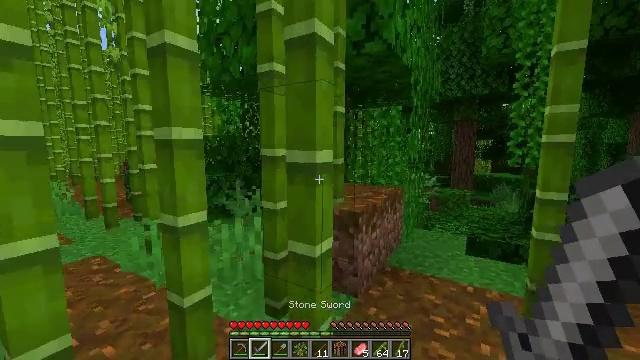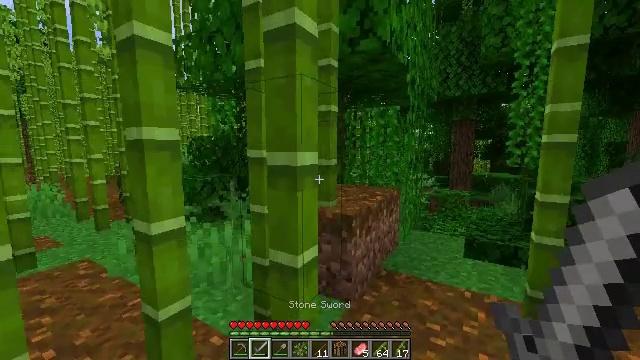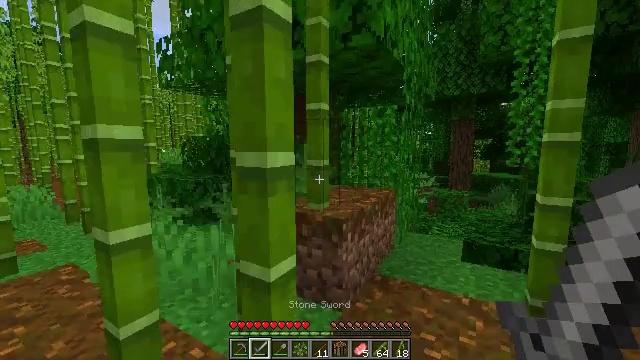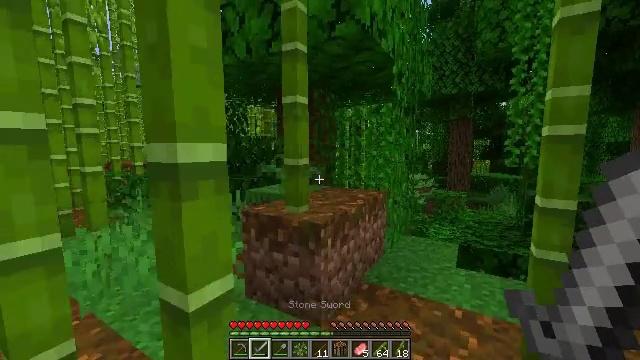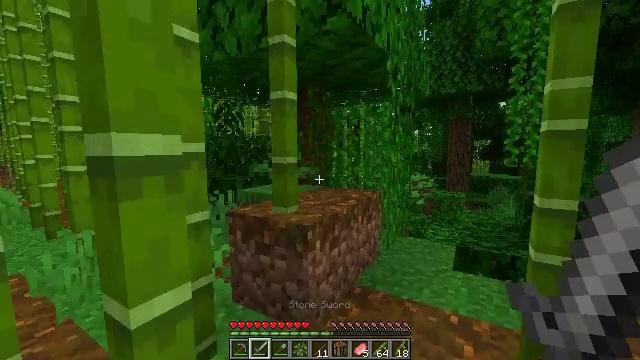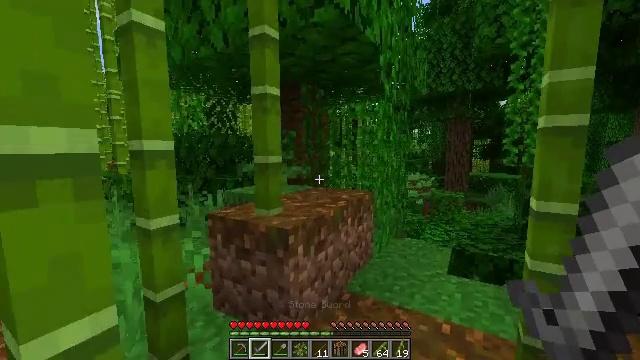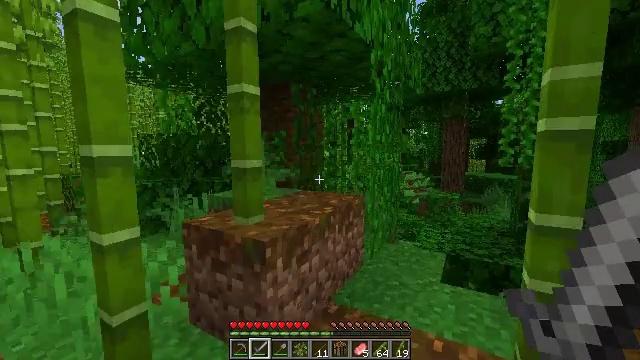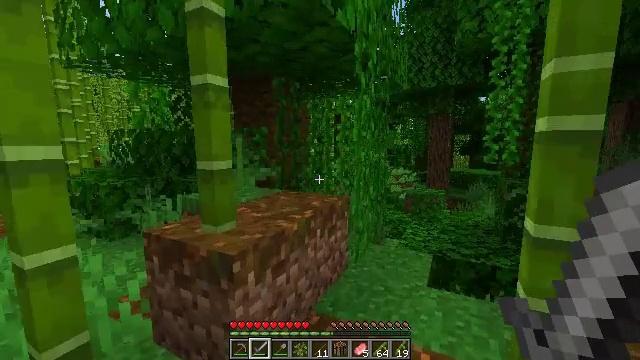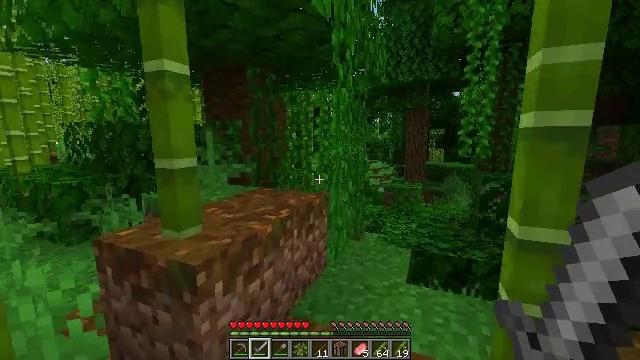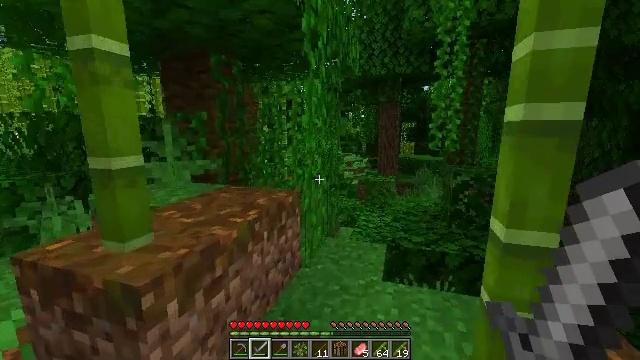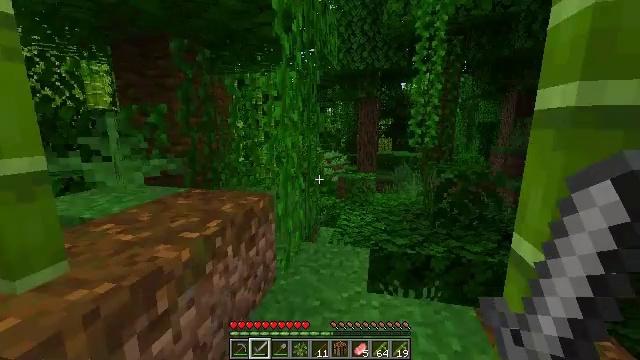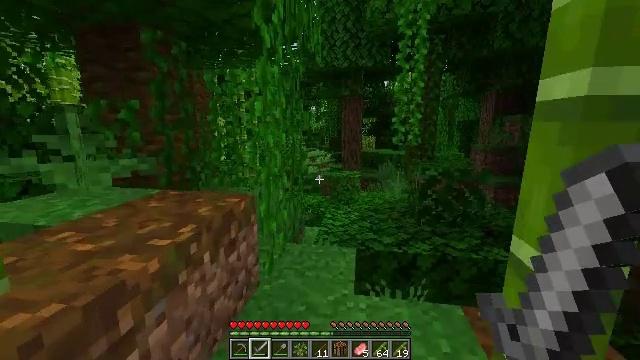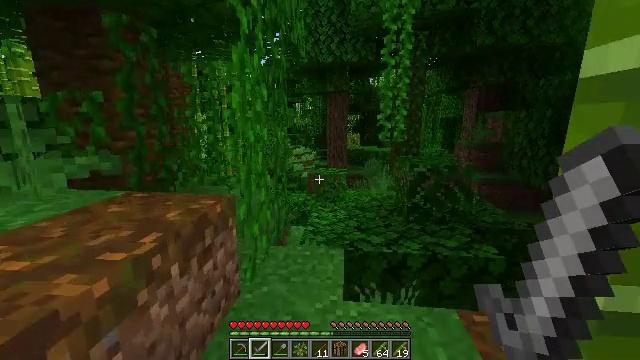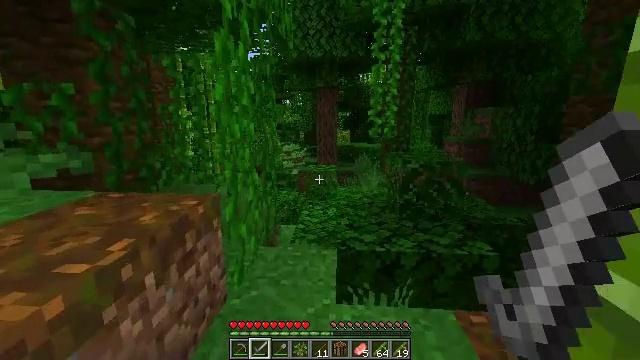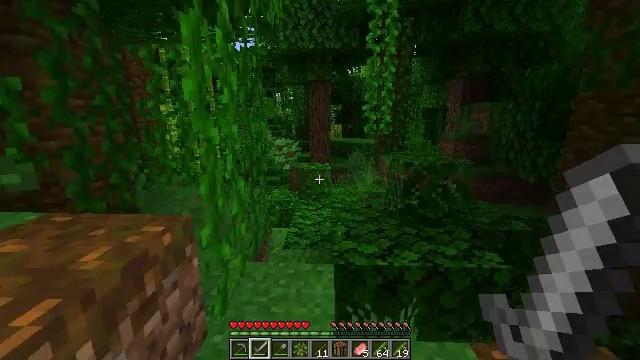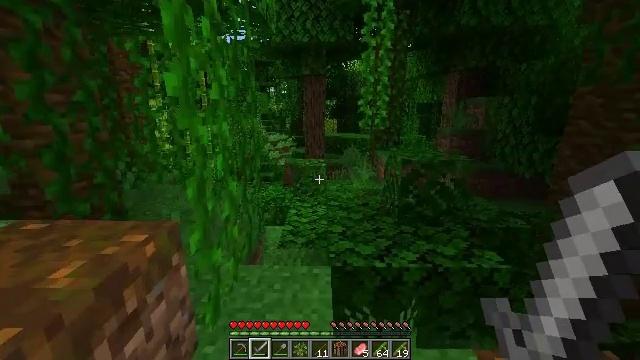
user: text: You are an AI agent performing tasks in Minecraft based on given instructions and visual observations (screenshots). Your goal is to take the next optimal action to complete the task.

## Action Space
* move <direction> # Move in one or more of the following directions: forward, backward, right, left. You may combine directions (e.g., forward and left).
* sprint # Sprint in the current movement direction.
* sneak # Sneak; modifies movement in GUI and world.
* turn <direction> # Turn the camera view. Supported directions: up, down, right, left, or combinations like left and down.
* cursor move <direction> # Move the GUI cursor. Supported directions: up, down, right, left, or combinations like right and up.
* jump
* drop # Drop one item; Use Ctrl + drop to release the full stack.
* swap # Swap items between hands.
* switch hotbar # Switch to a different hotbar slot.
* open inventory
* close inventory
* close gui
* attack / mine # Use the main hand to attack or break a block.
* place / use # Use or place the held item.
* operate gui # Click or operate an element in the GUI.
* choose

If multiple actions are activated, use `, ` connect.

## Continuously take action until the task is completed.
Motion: motion action
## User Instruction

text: Collect vines by mining them.
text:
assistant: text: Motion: move forward and move right
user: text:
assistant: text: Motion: move forward and move right
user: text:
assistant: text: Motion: move forward and move right
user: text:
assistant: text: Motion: move forward and move right
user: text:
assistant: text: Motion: move forward and move right
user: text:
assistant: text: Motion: move forward
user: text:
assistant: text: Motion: move forward, turn right
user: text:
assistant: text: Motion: move forward, turn right and down
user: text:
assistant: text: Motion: move forward, turn right and down
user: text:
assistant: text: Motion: move forward, turn right
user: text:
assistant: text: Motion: move forward, turn right
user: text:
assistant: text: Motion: move forward, turn right
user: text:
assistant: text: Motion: move forward, turn right
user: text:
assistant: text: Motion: move forward, turn right and down
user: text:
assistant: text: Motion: move forward, turn right and down
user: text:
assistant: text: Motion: move forward
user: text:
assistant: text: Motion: move forward
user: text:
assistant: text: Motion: move forward
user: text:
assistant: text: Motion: move forward
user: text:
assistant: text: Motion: move forward
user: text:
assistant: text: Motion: move forward, turn down
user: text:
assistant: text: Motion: move forward, turn down
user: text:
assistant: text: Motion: move forward, turn left and down
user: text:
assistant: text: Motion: move forward, turn down
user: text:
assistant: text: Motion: move forward, turn left and down
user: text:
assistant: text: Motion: move forward
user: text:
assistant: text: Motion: move forward
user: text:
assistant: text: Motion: move forward
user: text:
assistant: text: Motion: move forward, turn left
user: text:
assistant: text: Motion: move forward, turn left and up